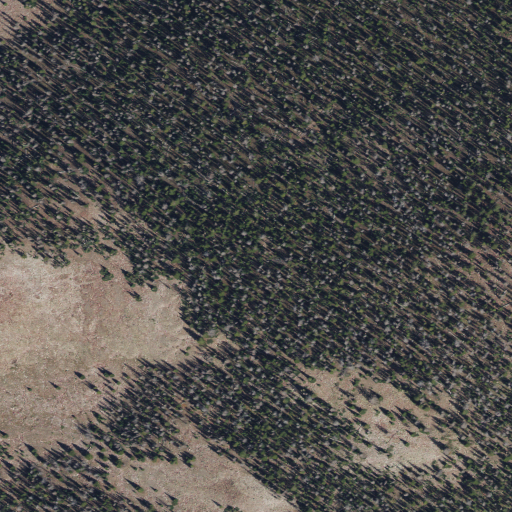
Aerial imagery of gap in Utah named East Basin Pass containing evergreen forest, grassland, and shrub